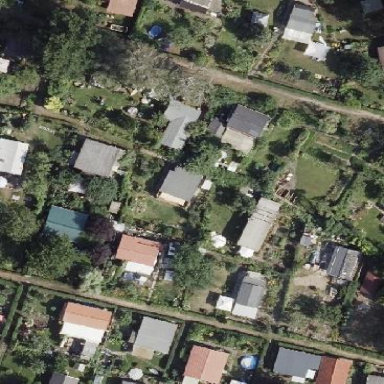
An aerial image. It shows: Fence surrounding allotments plot.